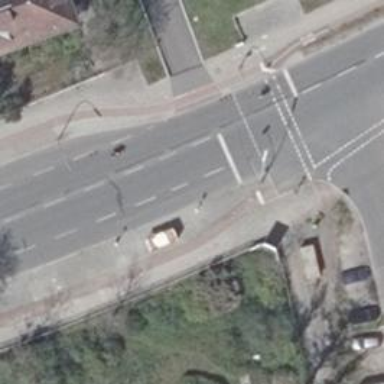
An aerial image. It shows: Road with traffic signals.